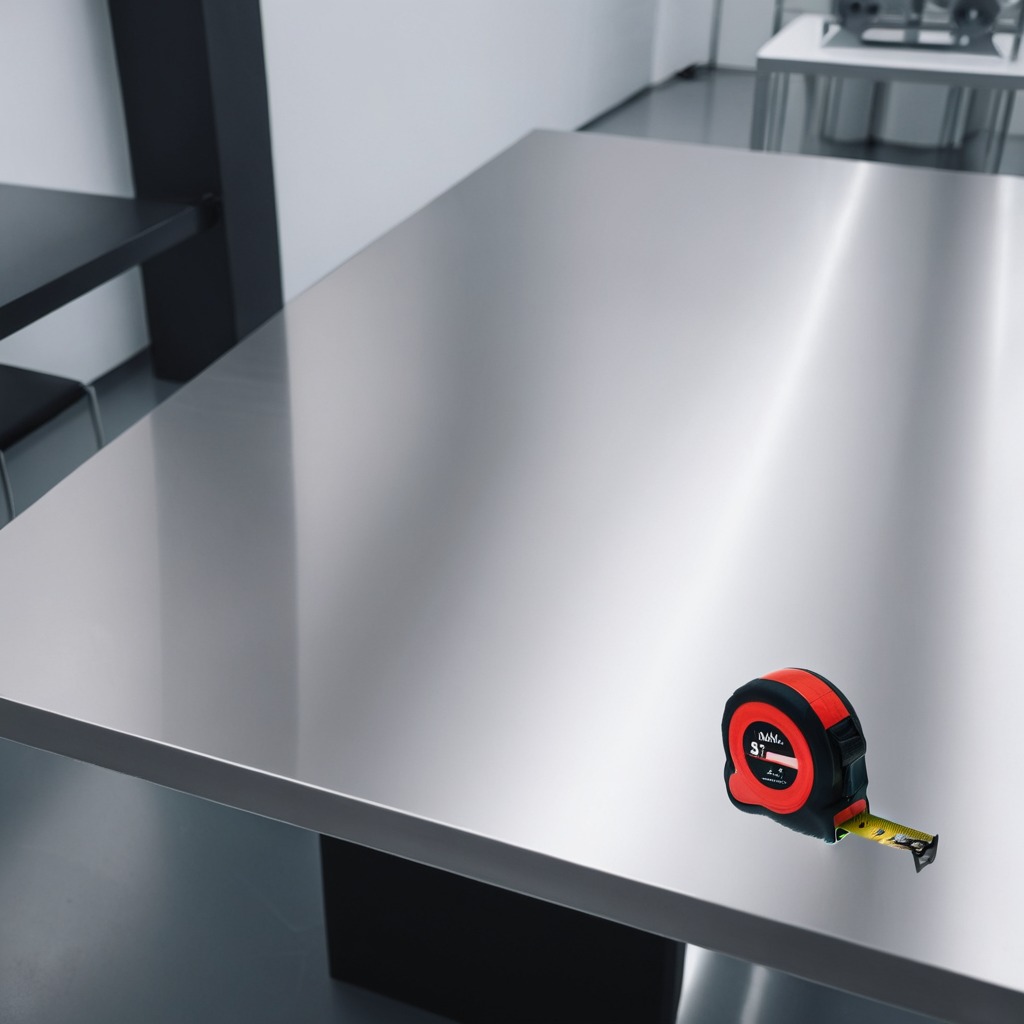
A measuring tape is lying on a stainless steel table in a high-end prototyping lab.